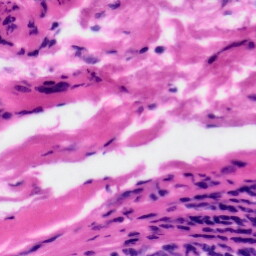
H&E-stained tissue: Tonsil